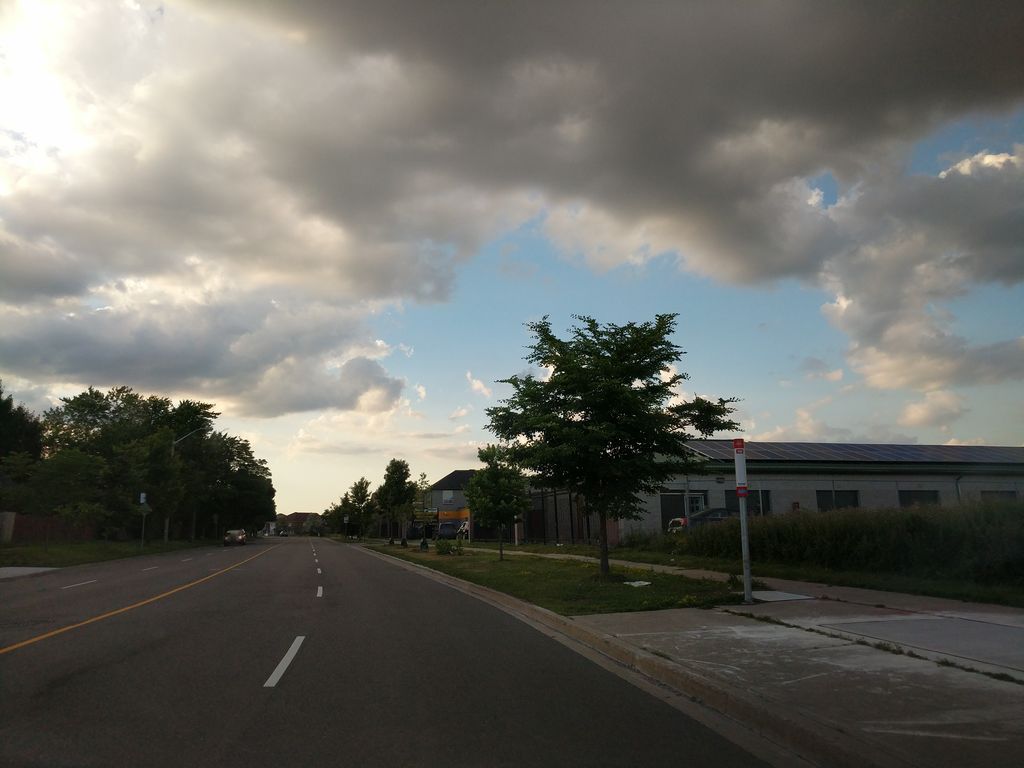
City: toronto